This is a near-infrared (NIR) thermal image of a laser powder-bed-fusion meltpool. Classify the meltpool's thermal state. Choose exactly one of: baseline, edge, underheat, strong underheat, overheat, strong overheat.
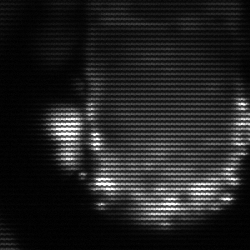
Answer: baseline